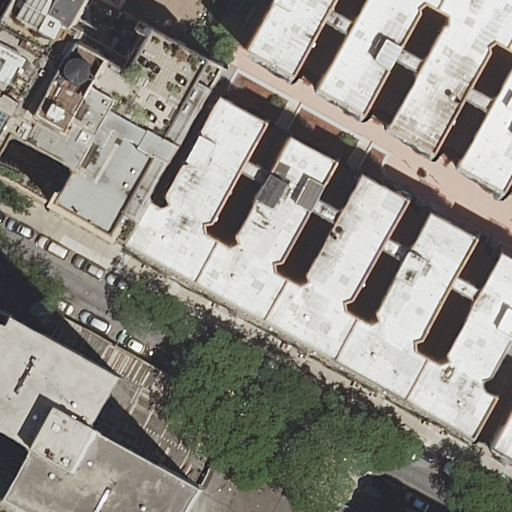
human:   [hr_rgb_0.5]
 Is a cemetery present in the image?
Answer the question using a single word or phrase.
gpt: no

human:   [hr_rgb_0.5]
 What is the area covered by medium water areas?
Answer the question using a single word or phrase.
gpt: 0m2

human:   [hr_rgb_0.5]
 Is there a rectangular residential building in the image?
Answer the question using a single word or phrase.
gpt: yes

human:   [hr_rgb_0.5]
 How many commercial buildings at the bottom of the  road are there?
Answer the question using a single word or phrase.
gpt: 0

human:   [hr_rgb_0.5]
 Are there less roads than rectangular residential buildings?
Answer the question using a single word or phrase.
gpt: yes

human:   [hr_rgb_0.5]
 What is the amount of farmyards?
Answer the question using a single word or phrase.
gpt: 0

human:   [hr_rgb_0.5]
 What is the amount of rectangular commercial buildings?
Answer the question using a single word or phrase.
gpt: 0

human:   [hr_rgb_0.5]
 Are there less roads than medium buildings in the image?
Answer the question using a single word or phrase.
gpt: yes

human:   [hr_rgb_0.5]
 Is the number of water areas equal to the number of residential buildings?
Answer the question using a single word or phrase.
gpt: no

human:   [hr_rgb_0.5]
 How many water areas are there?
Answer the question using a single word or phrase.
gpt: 0

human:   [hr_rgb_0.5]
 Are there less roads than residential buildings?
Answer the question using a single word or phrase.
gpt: yes

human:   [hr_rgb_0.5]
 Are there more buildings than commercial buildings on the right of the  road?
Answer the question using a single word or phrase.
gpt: yes

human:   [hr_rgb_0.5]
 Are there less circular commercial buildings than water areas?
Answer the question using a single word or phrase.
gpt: no

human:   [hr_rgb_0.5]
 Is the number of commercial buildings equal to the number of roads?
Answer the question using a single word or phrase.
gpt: no

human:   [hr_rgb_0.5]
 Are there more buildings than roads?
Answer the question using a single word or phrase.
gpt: yes

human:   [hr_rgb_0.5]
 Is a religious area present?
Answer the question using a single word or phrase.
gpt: no

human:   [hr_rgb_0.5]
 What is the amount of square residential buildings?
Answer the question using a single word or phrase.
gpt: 0

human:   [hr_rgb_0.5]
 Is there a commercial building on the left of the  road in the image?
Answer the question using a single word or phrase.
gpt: no

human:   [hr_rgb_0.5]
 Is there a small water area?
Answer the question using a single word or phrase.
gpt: no

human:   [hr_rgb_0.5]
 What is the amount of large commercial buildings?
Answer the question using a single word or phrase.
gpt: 0

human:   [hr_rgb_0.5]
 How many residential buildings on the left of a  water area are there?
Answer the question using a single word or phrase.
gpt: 0

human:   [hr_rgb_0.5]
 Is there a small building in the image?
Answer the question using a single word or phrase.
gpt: yes

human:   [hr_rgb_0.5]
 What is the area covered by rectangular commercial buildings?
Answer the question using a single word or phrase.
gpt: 0m2

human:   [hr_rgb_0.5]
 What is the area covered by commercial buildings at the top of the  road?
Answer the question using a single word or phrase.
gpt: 0m2

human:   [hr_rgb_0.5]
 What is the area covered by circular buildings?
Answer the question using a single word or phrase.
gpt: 0m2

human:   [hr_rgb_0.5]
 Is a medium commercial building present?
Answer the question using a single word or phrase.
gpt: no

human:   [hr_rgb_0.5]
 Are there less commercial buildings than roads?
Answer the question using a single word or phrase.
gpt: yes

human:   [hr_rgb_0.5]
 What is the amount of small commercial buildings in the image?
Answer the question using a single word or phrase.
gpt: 0

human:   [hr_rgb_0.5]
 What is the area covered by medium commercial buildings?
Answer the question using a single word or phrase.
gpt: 0m2

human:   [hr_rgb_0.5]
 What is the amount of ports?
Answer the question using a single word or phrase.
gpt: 0

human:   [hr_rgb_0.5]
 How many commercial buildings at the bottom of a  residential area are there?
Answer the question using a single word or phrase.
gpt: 0

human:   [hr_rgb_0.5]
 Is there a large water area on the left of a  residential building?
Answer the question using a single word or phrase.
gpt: no

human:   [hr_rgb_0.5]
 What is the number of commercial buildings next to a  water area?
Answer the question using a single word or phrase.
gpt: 0

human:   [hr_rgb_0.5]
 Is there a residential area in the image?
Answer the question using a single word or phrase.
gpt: no

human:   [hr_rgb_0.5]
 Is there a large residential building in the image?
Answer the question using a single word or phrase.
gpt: yes

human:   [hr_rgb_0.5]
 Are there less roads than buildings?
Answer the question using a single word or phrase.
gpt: yes